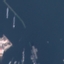
Land use / land cover class: SeaLake